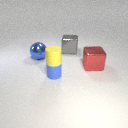
large blue metal sphere behind large red metal cube